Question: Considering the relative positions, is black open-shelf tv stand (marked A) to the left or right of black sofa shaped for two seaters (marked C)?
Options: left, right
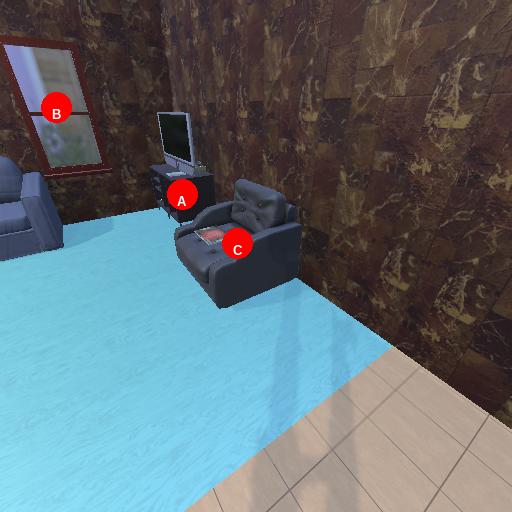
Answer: left